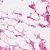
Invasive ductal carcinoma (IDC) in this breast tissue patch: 0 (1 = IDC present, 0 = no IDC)